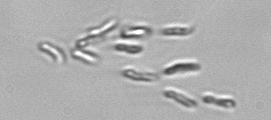
Label: Dinobryon